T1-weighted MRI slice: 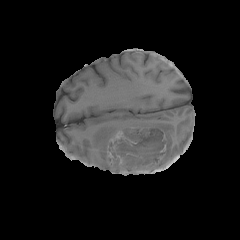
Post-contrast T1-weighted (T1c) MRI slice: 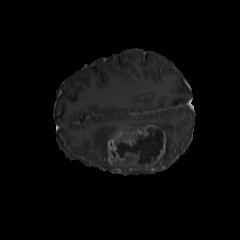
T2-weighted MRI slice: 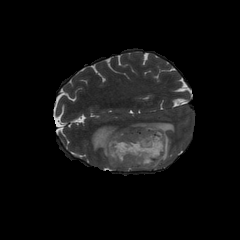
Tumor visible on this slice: yes